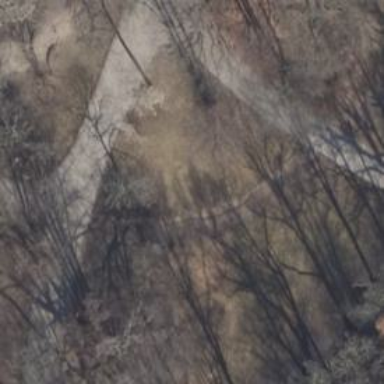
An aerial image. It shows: Ground path.